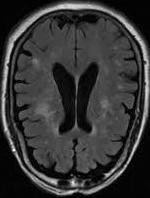
Label: notumor